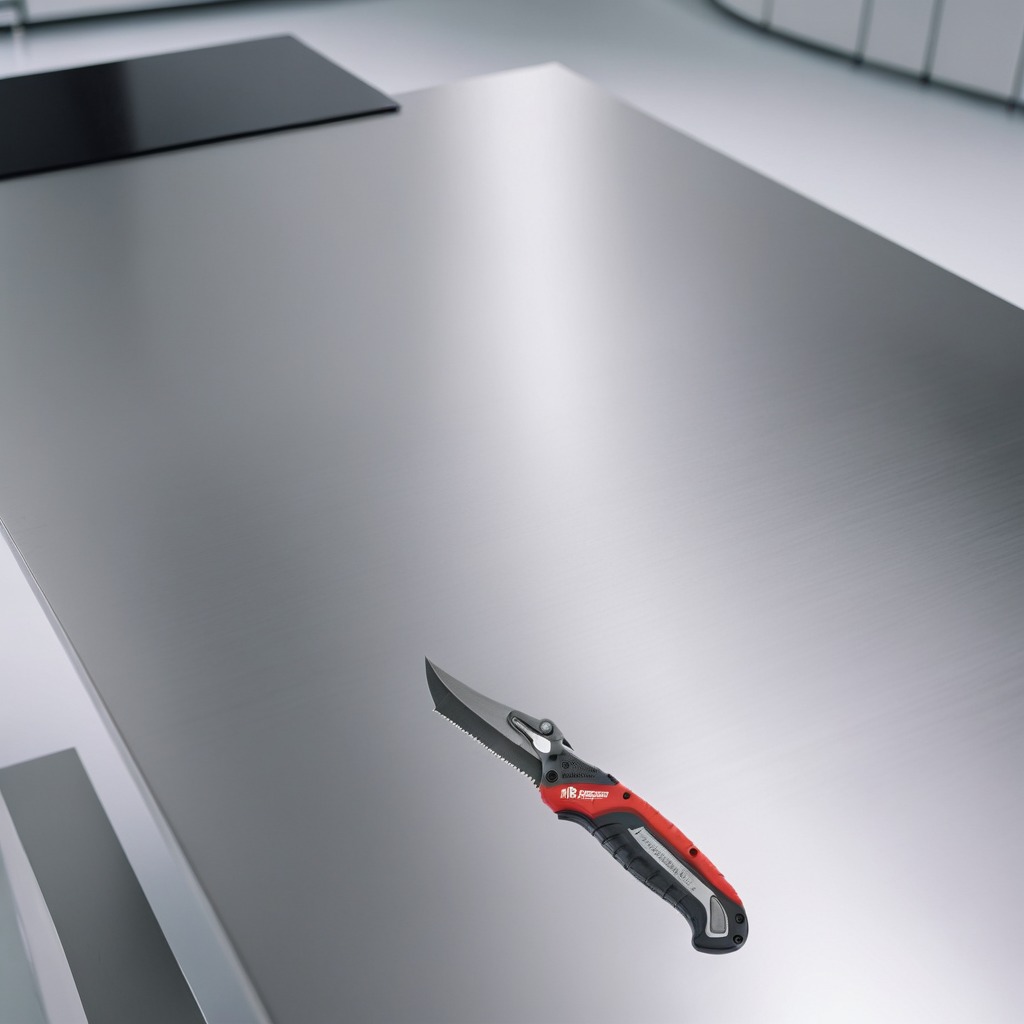
A utility knife lies on the stainless steel table in a high-end prototyping lab.